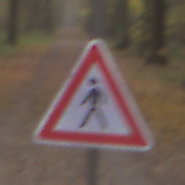
Verkehrszeichen: FussgaengerRechts
Umgebung: Outdoor, Nature
Tageszeit: MorningAfternoon
Wetter: Overcast
Licht: Natural
Jahreszeit: Autumn
Kontrast: LowContrast